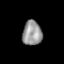
Tissue: lung
Cell type: Epithelial cells
Senescence score: 0.1358
Nuclear area (px): 469
Mean DAPI intensity: 151.237